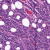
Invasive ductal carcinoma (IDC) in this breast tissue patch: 1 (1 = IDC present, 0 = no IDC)